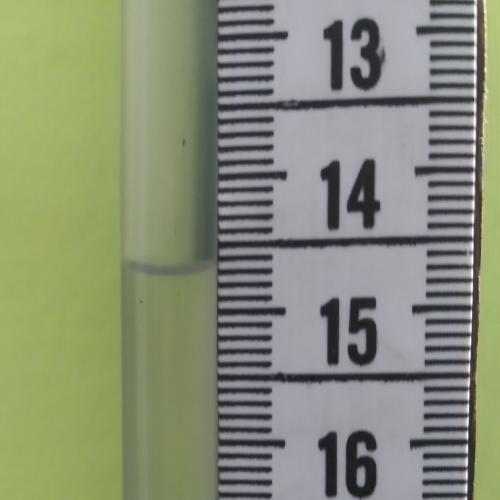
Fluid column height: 14.7 cm